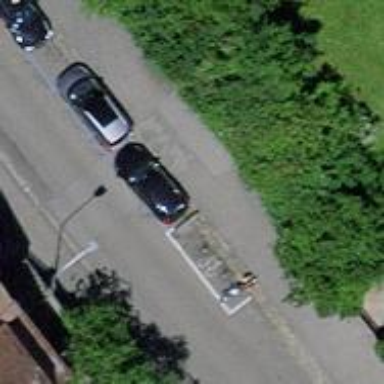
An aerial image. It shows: Floor bicycle parking area.